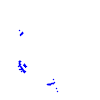
Particle: pion